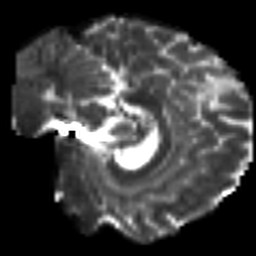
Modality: T2w
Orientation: sagittal
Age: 23
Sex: female
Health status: ill
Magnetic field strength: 3 T
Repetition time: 8.4 s
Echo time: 0.0926 s